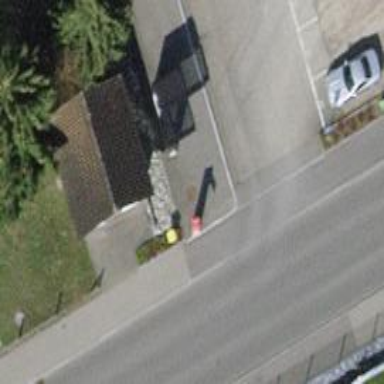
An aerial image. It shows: Bus stop with shelter. It is platform for public transport.